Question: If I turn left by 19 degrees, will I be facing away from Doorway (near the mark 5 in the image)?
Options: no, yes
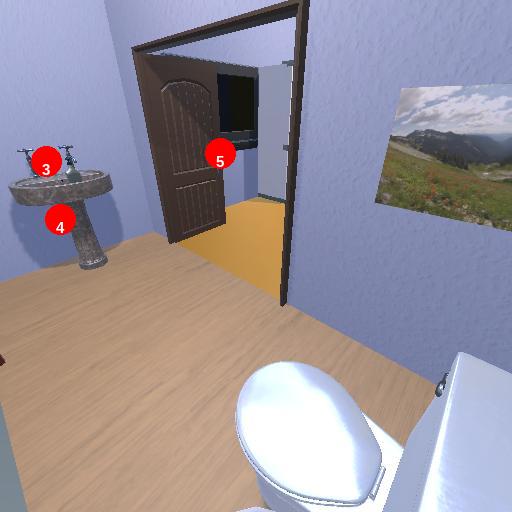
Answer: no